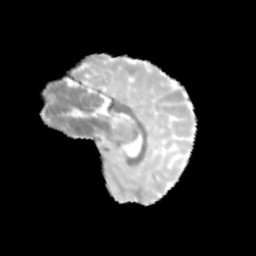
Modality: MD
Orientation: sagittal
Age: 11
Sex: female
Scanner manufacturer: siemens
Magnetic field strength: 3 T
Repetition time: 3.8 s
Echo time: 0.07 s